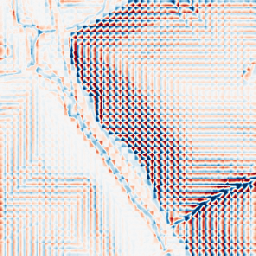
Category: wavelet
Decomposition family: wavelet_dwt
Decomposition parameters: wavelet: haar
level: 3
Upsampling method: bilinear
Upsampling parameters: scale: 2
Upsampling scale: 2